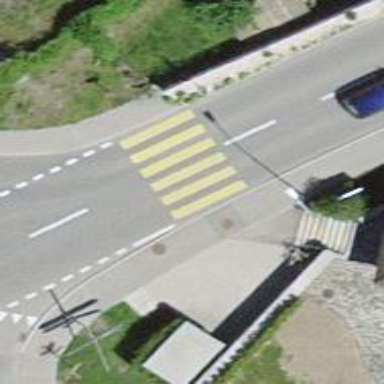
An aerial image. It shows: Footway with asphalt surface and crossing.